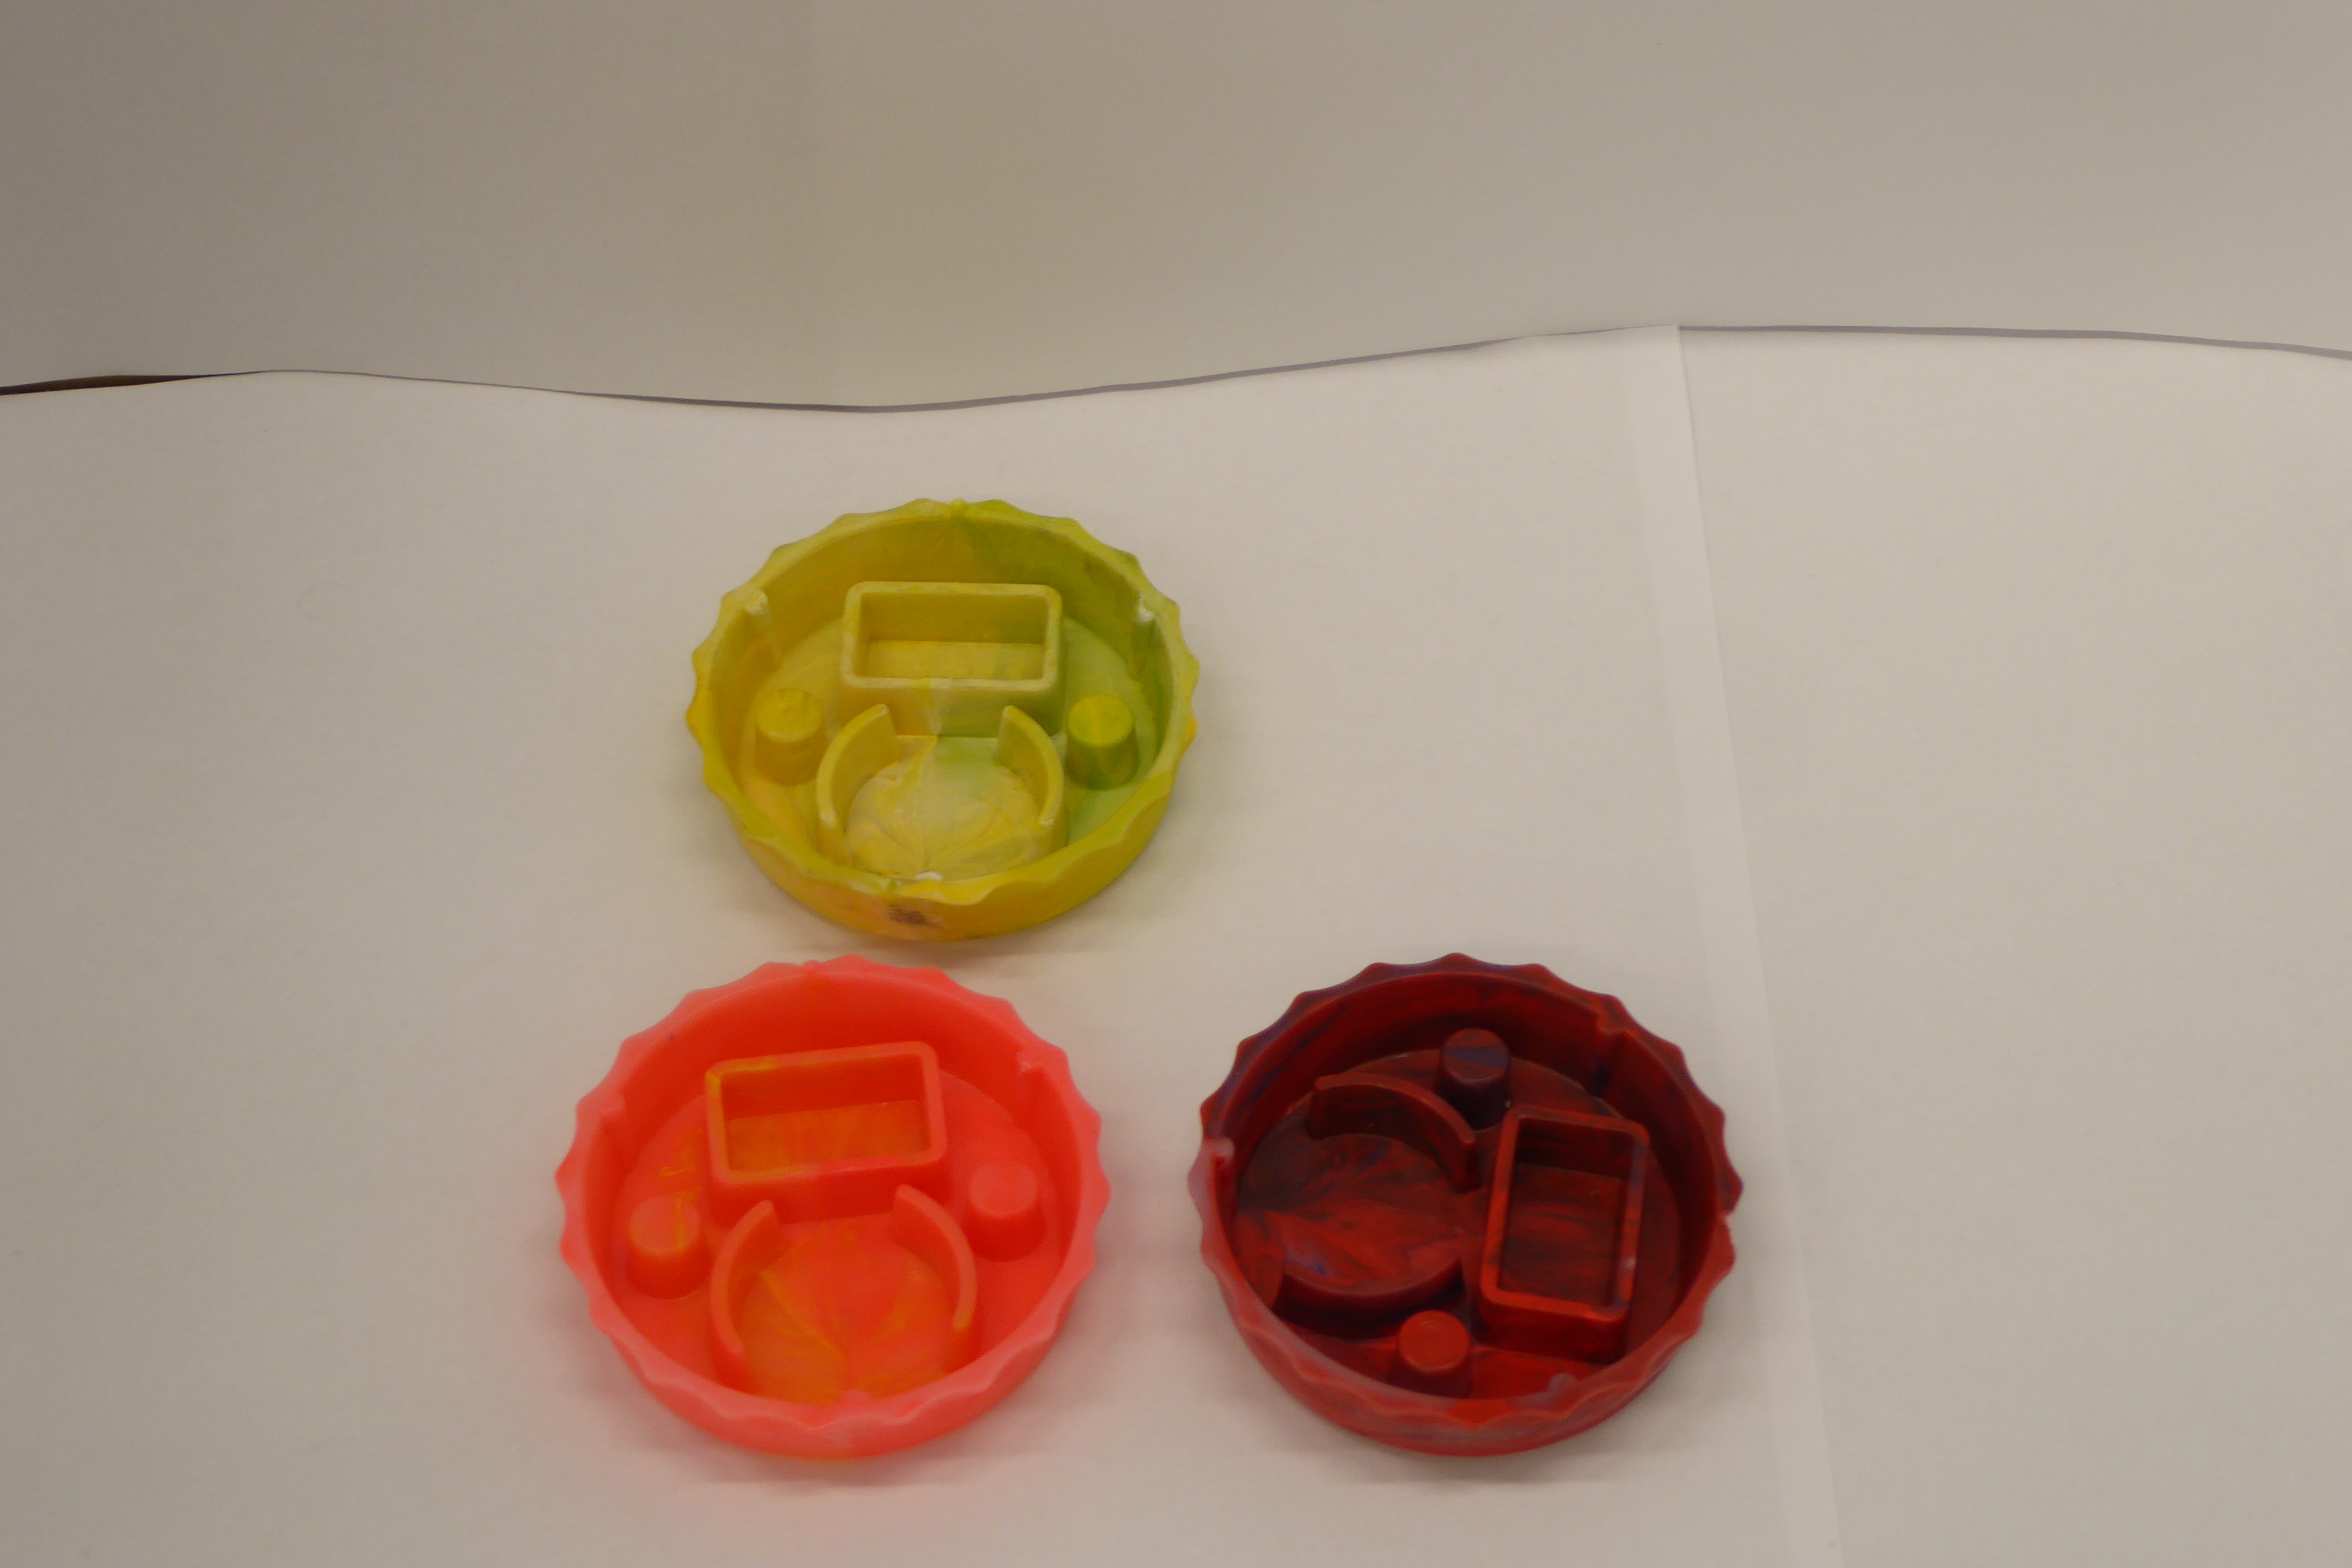
Label: Bottle Opener - Cover